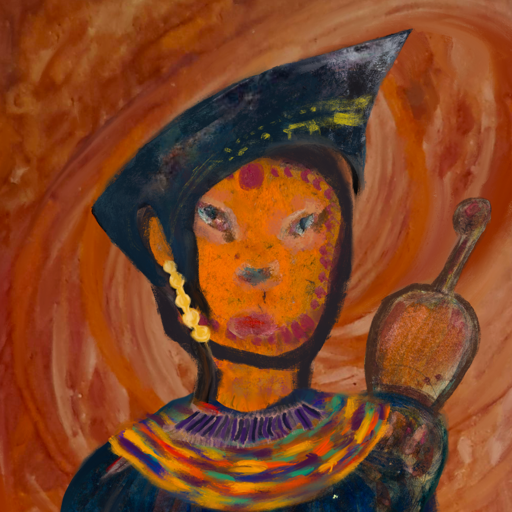
Background: Pious_Lady, Head And Neck Front: Doll, Face Front: Boggyland, Bust: Pipe, Hair Front: Blank, Head Accessory: Irani, Second Necklace: An_Impression_2, Necklace: HillGirl, Baby: Blank